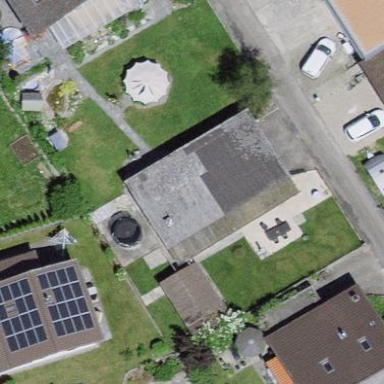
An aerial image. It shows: Garage building.